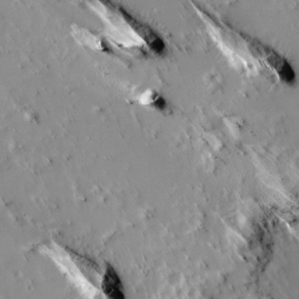
Label: non_frost